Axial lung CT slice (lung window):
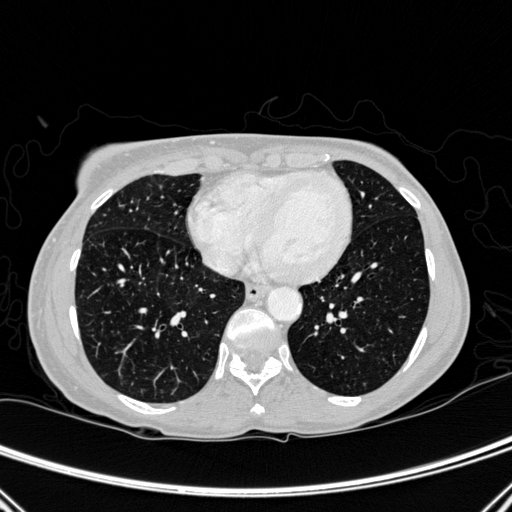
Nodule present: no